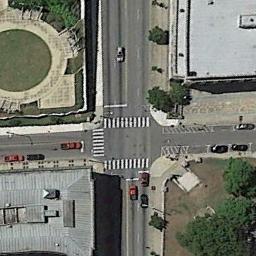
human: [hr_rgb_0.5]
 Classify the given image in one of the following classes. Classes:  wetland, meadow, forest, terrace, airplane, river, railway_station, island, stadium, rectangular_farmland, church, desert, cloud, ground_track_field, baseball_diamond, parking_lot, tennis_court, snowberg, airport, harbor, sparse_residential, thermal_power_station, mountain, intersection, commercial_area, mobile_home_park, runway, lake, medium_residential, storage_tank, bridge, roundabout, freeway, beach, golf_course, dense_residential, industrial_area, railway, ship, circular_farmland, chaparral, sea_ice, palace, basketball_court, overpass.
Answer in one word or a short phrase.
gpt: intersection